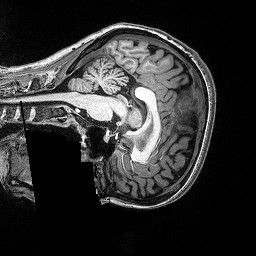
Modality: T1w
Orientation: sagittal
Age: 28
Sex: female
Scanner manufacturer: siemens
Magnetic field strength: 3 T
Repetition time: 2.53 s
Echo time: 0.0033 s